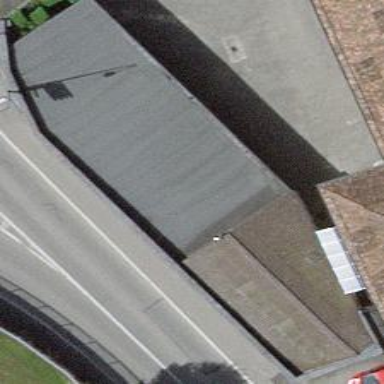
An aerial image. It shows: Garage building.